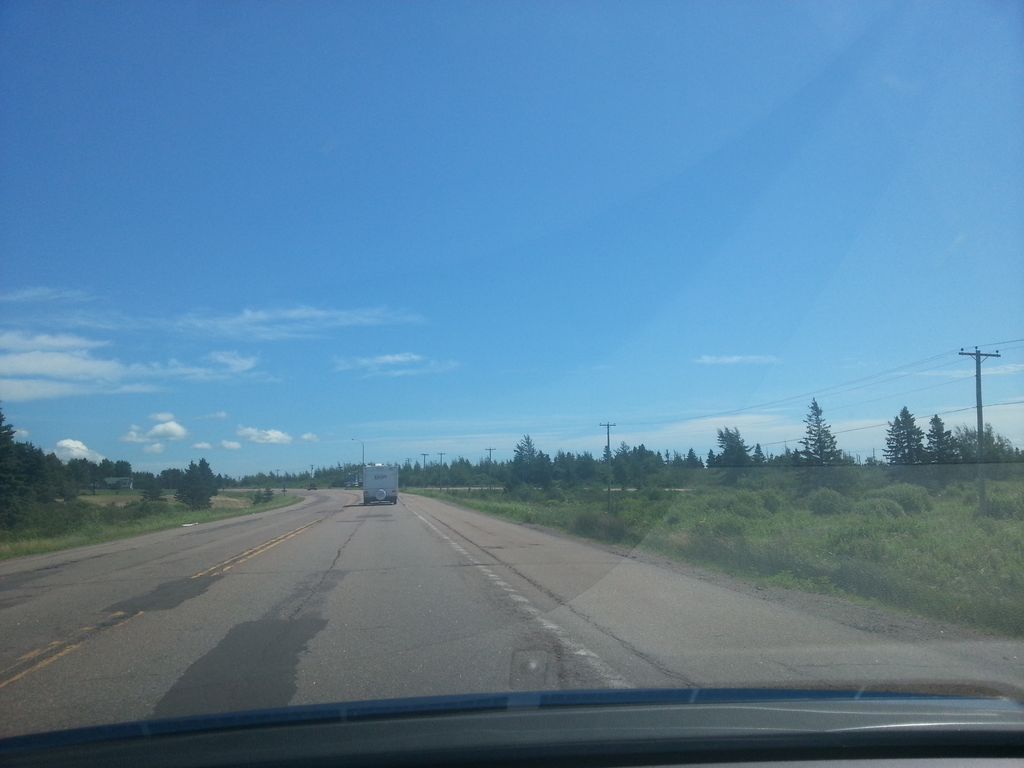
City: charlottetown